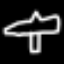
Label: airplane